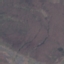
Land use / land cover class: HerbaceousVegetation